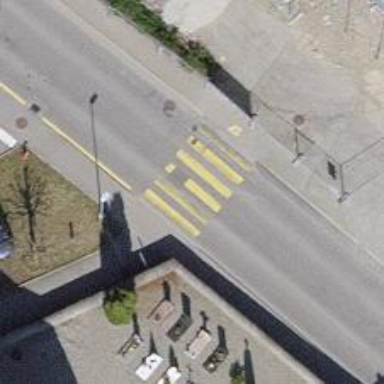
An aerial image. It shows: Zebra crossing on the road.